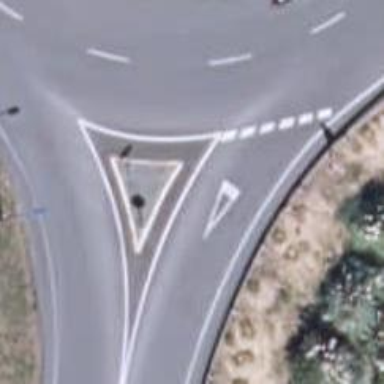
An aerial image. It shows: Road with "give way" sign.